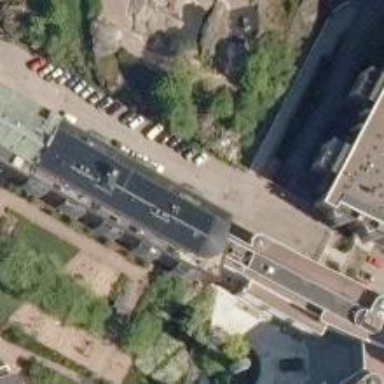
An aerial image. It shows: Kindergarten.